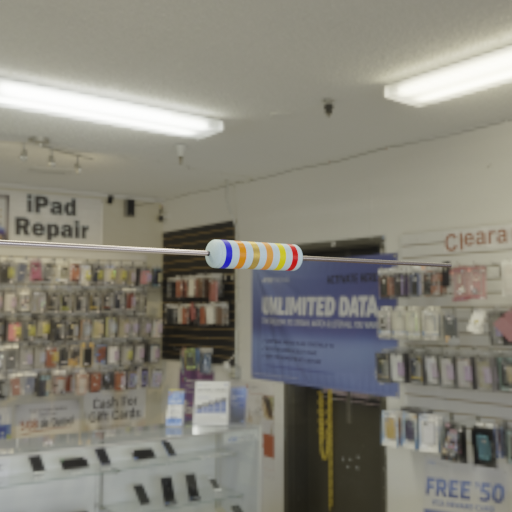
Resistor colour bands (in order): blue, orange, gold, orange, yellow, red